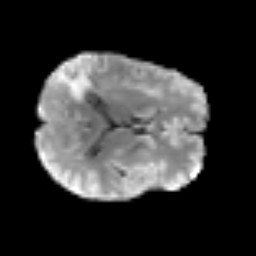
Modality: T2w
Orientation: axial
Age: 39
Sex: female
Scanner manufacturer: siemens
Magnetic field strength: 3 T
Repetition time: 3.2 s
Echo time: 0.081 s